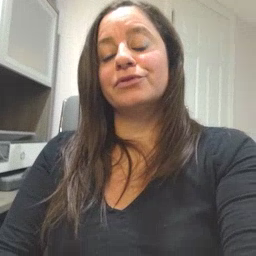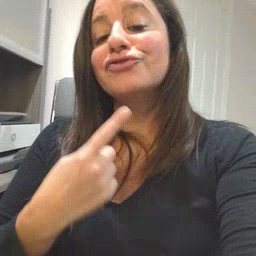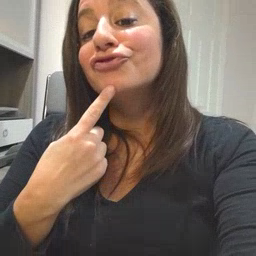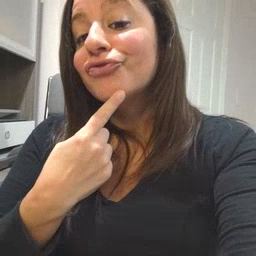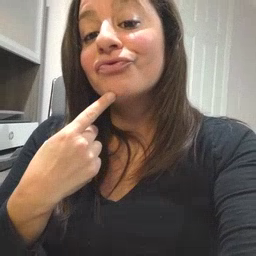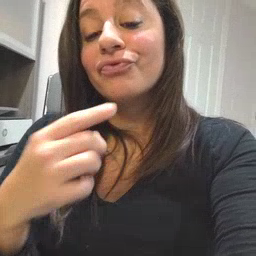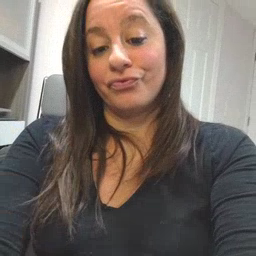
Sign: chin